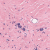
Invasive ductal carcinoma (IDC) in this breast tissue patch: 0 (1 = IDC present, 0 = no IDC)